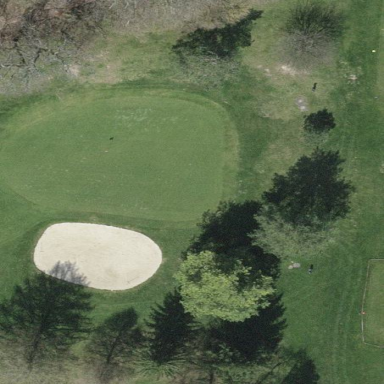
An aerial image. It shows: Green golf area with grass land use.